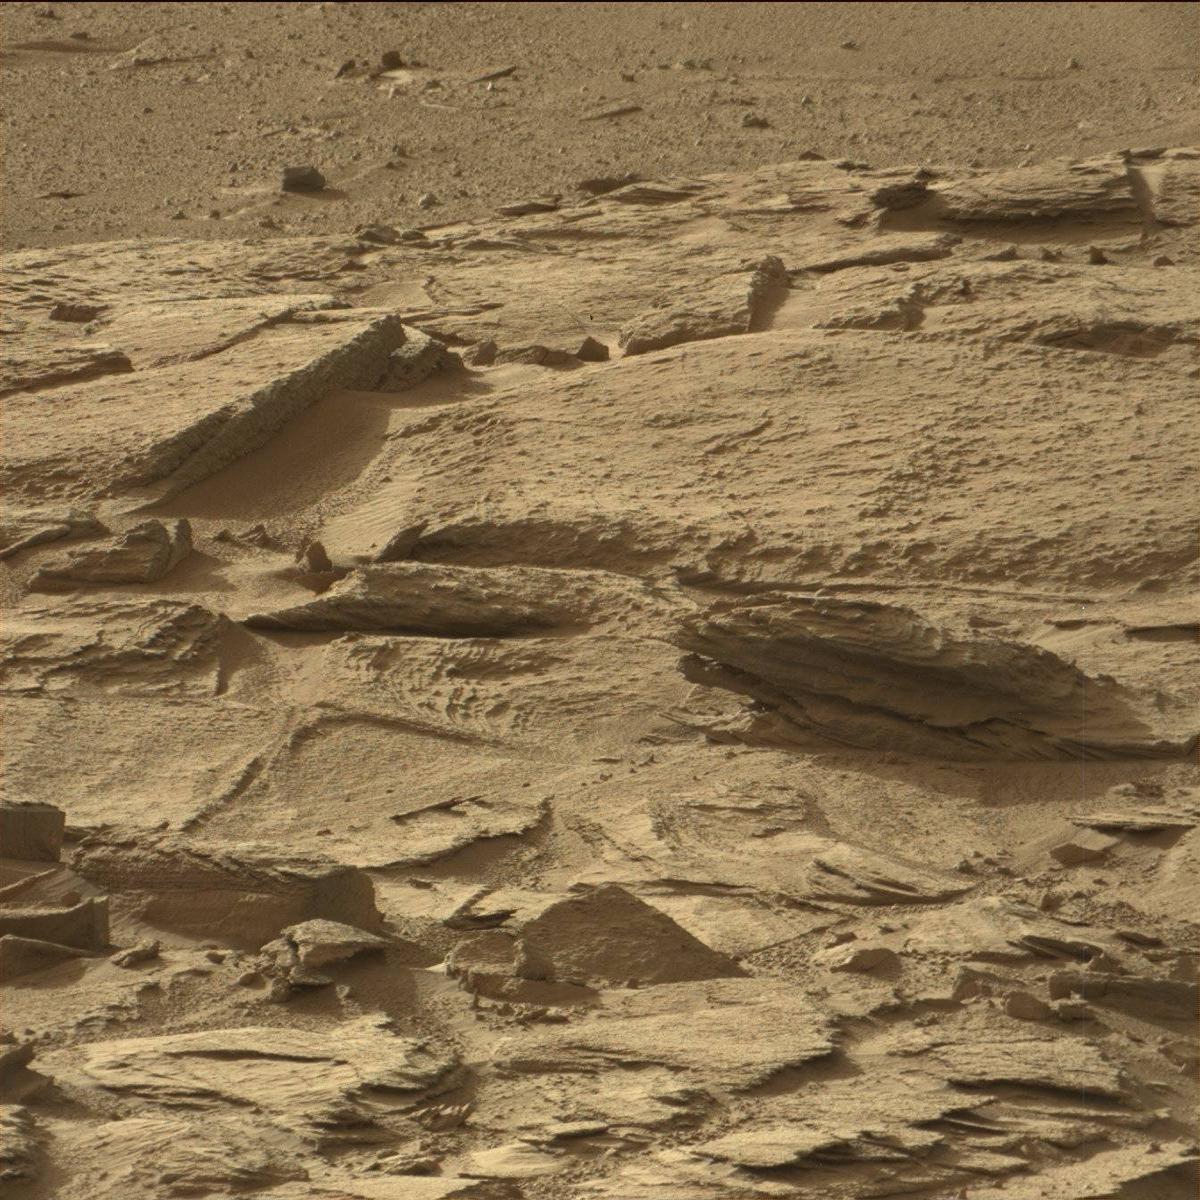
Terrain classes present: Bedrock, Sand / Soil